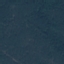
Land use / land cover: Forest